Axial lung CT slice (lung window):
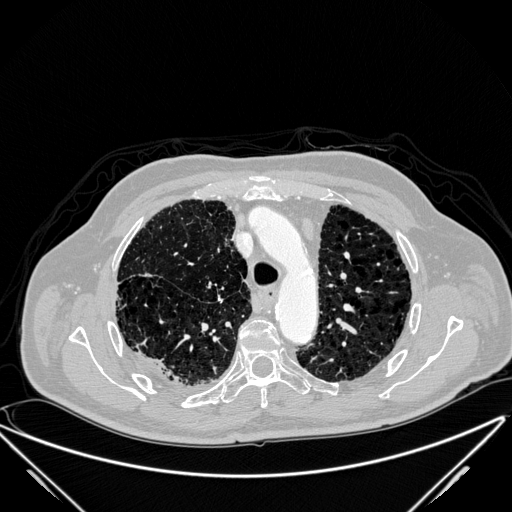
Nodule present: no